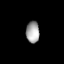
Tissue: lung
Cell type: Epithelial cells
Senescence score: 0.24
Nuclear area (px): 281
Mean DAPI intensity: 163.413